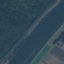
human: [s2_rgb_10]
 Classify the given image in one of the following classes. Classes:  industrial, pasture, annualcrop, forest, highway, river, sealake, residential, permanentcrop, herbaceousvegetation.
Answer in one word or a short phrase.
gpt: River